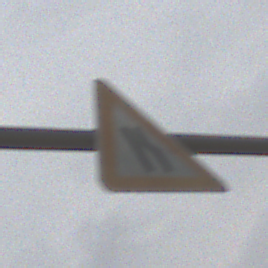
Verkehrszeichen: EinseitigVerengteFahrbahnRechts
Umgebung: Outdoor, Nature
Tageszeit: MorningAfternoon
Wetter: Overcast
Licht: Natural
Jahreszeit: NotSpecified
Kontrast: LowContrast